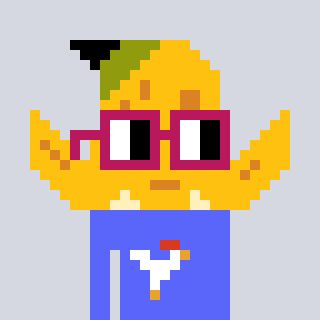
a pixel art character with square dark red glasses, a banana-shaped head and a purple-colored body on a cool background